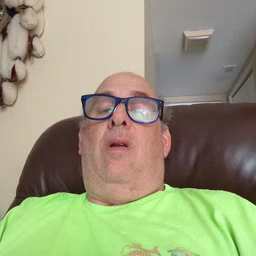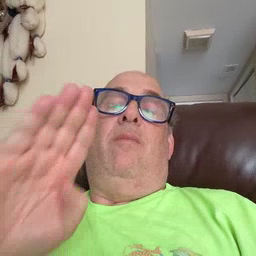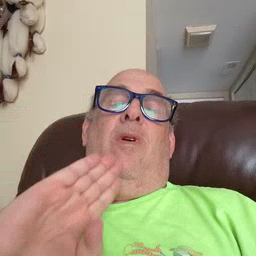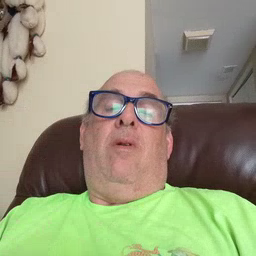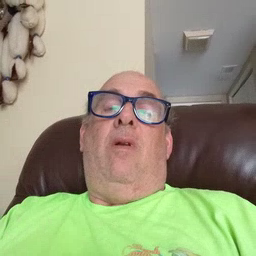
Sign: brown